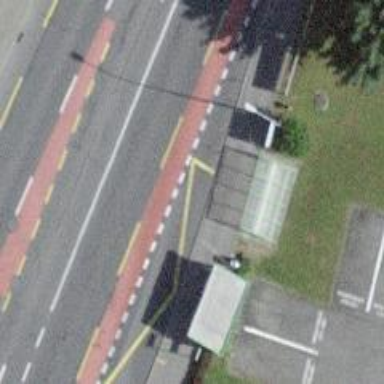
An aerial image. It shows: Bus stop with designated stop position for public transport.